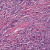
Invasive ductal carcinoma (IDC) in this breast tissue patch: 1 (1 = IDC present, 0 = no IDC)